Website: lowes
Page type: review-order
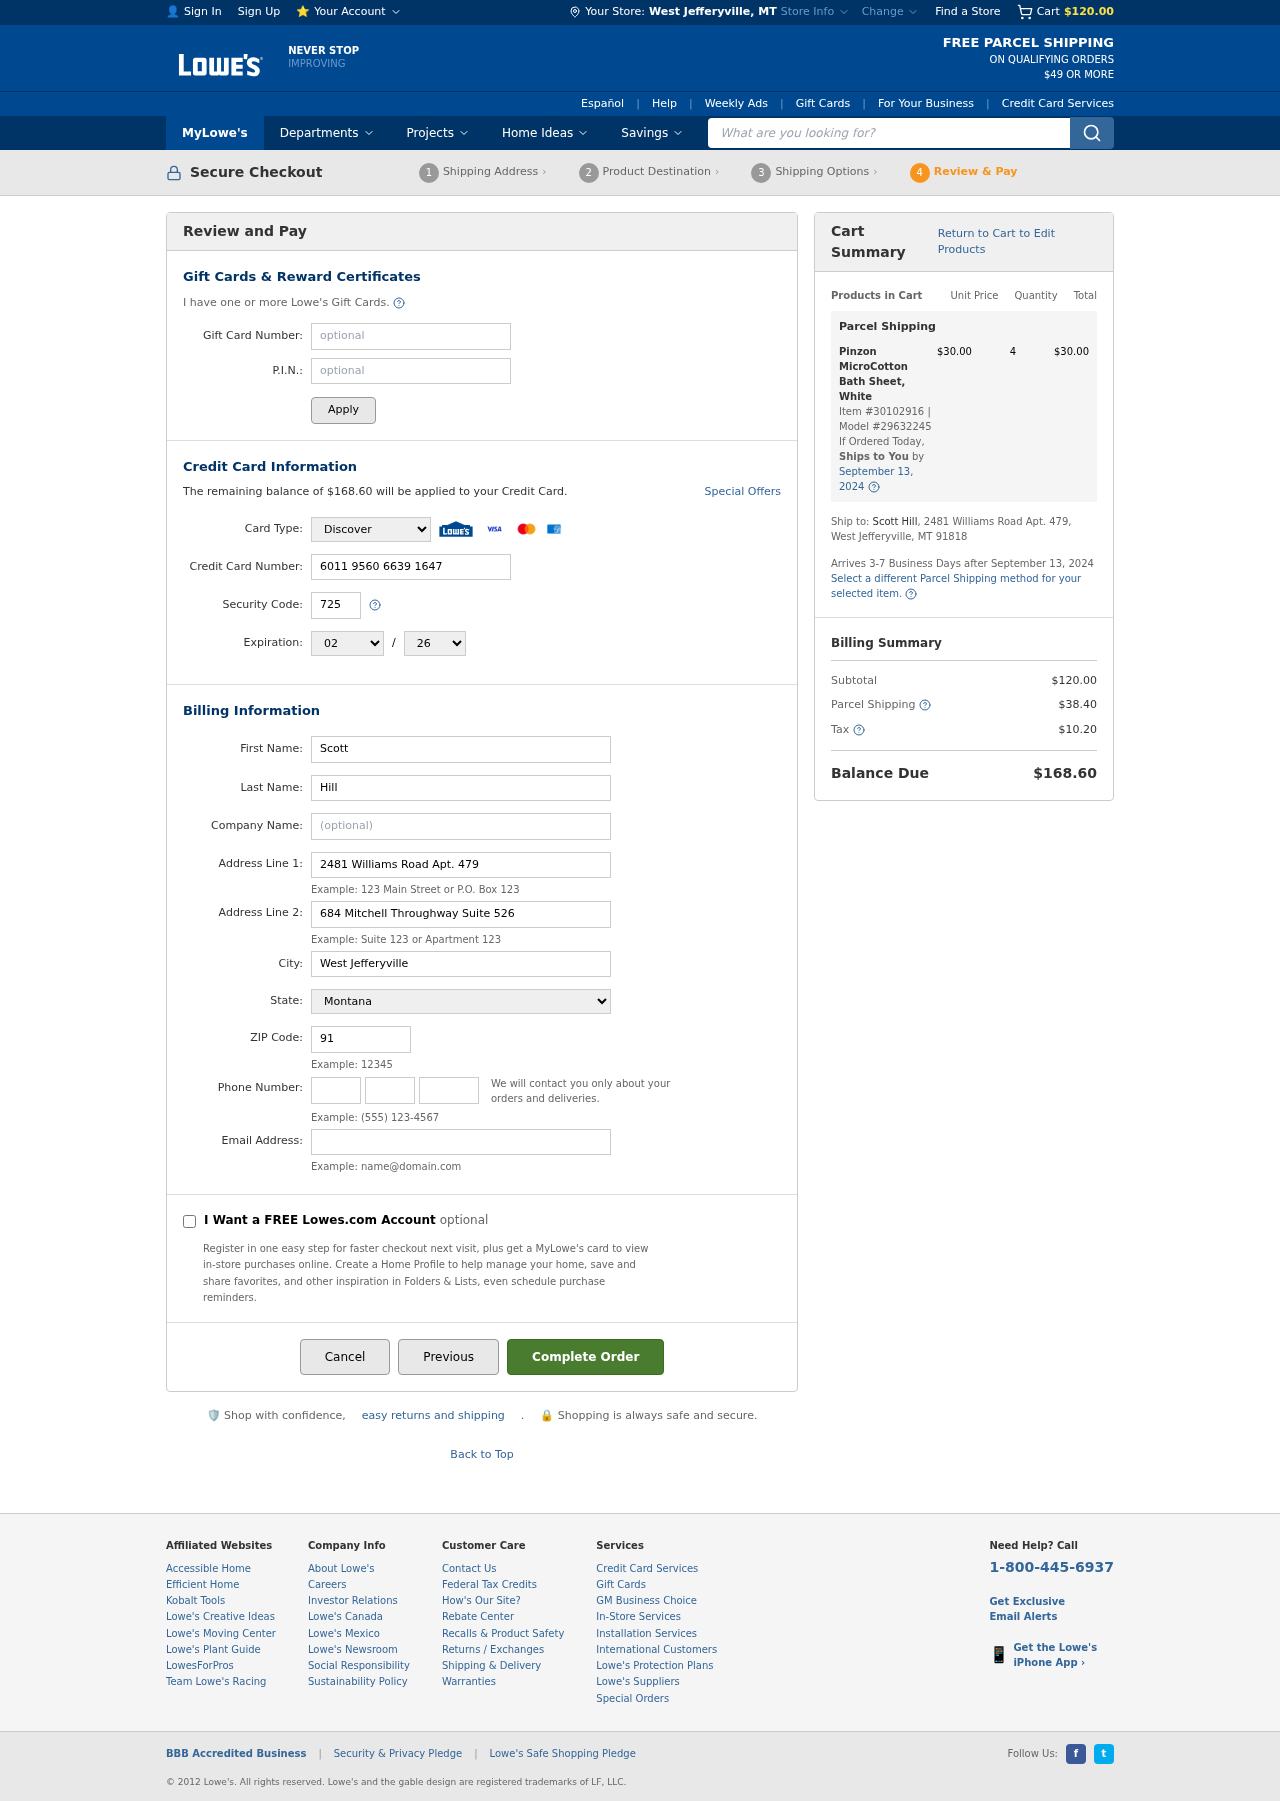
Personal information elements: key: PII_CARD_CVV
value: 725
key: PII_CARD_EXPIRY_MONTH
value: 02
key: PII_CARD_EXPIRY_YEAR
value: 26
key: PII_CARD_NUMBER
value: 6011 9560 6639 1647
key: PII_CARD_TYPE
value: Discover
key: PII_CITY
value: West Jefferyville
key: PII_CITY_STATE
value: West Jefferyville, MT
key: PII_EMAIL
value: scotthill@gmail.com
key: PII_FIRSTNAME
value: Scott
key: PII_LASTNAME
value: Hill
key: PII_PHONE_AREA
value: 976
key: PII_PHONE_PREFIX
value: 290
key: PII_PHONE_SUFFIX
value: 6961
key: PII_POSTCODE
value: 91818
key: PII_STATE
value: Montana
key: PII_STREET
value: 2481 Williams Road Apt. 479
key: PII_STREET2
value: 2481 Williams Road Apt. 479
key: PII_STREET2
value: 684 Mitchell Throughway Suite 526
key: PII_FULLNAME2
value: Scott Hill
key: PII_CITY_STATE_ZIP2
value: West Jefferyville, MT 91818
Product elements: key: PRODUCT1_NAME
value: Pinzon MicroCotton Bath Sheet, White
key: PRODUCT1_PRICE
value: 30
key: PRODUCT1_QUANTITY
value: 4
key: PRODUCT1_ITEM_NUMBER
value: Item #30102916
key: PRODUCT1_MODEL_NUMBER
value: Model #29632245
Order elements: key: ORDER_SUBTOTAL
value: $120.00
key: ORDER_BALANCE_DUE
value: $168.60
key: ORDER_SHIPPING_DATE
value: September 13, 2024
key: ORDER_ITEM_TOTAL
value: $30.00
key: ORDER_SHIPPING_DATE2
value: September 13, 2024
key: ORDER_SHIPPING_COST
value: $38.40
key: ORDER_TAX
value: $10.20
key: ORDER_TOTAL
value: $168.60
Search elements: key: HEADER_SEARCH
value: What are you looking for?